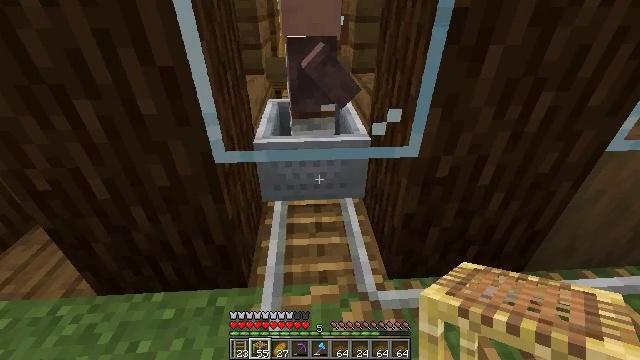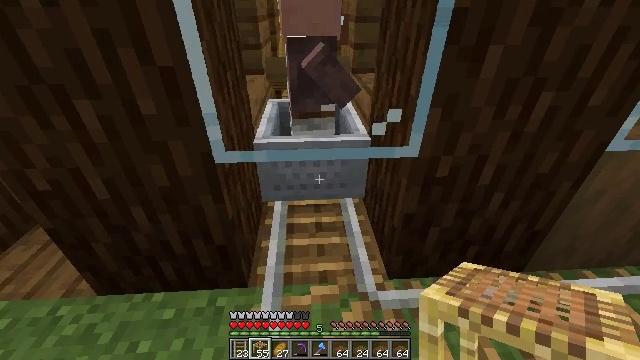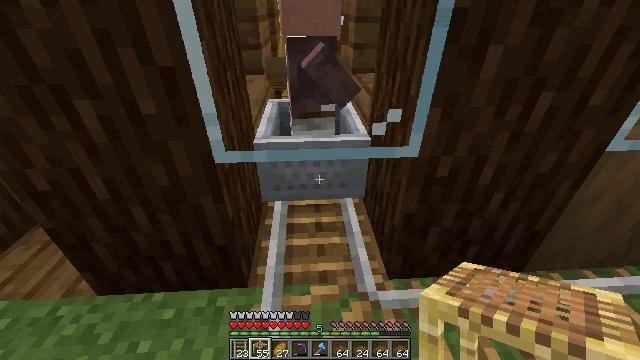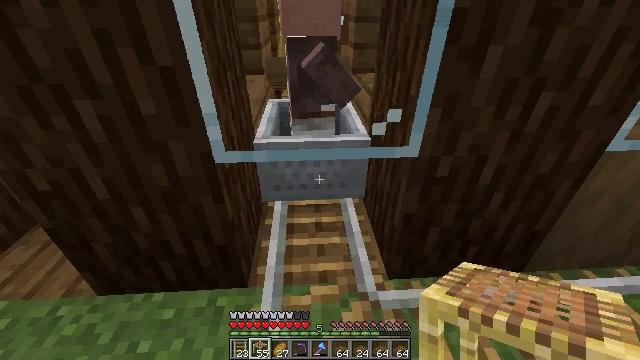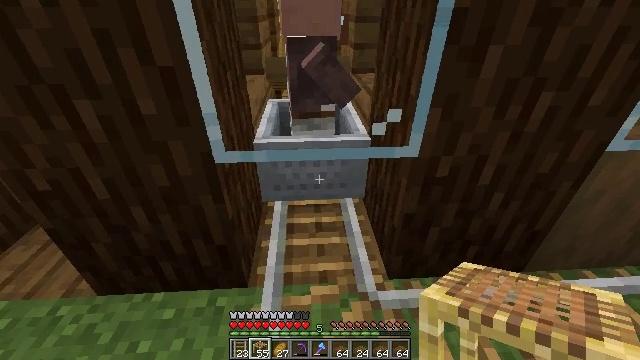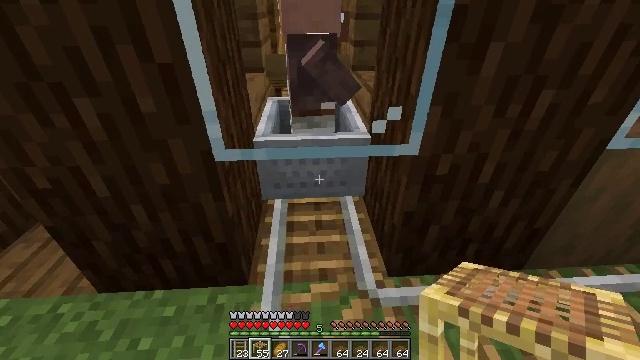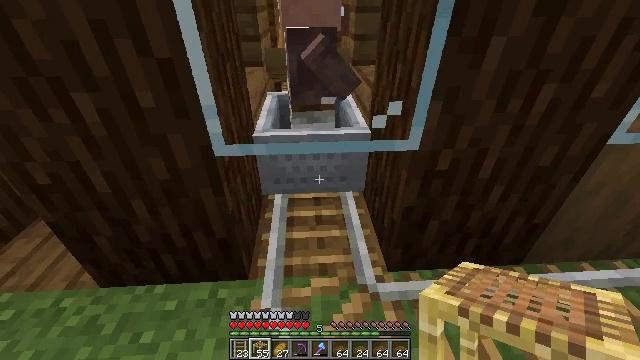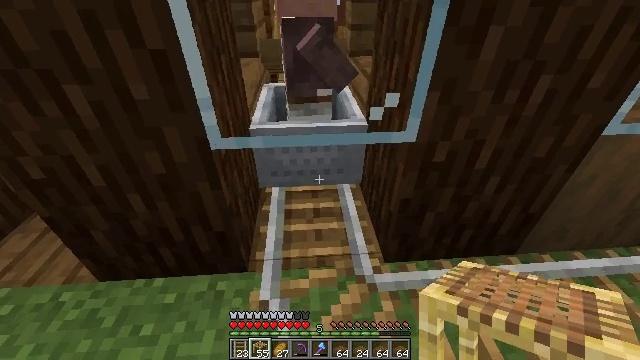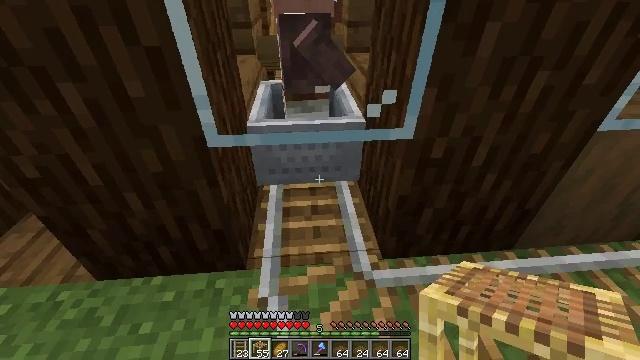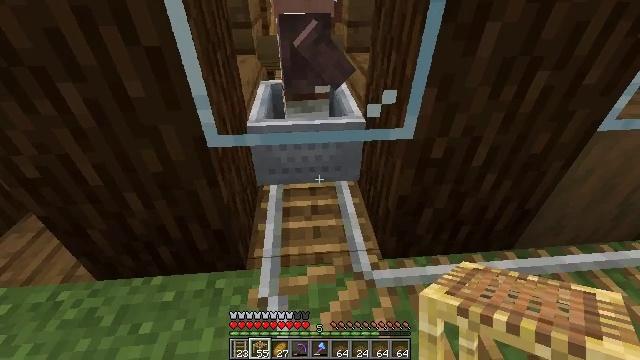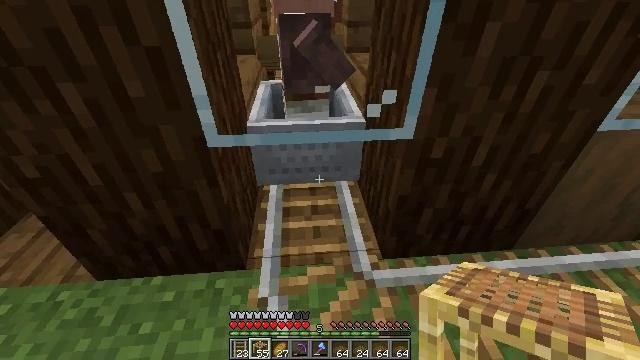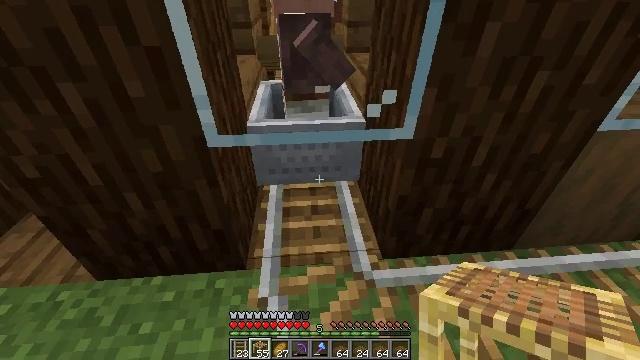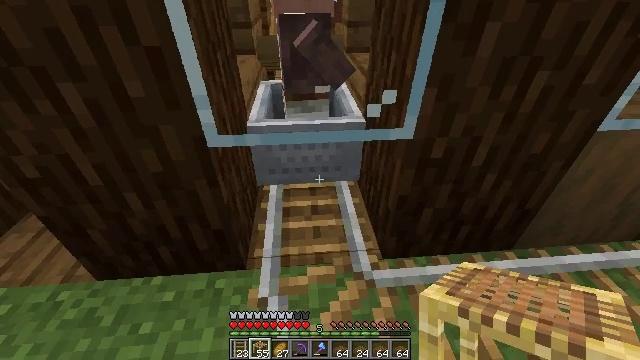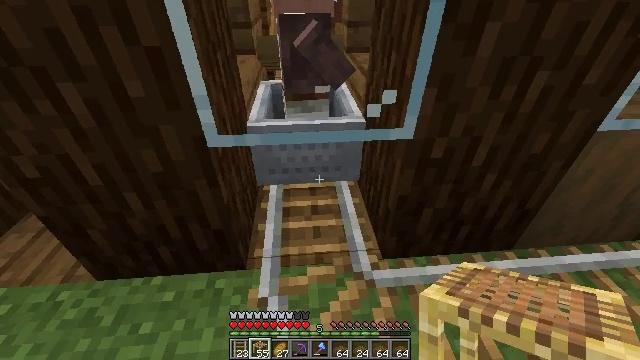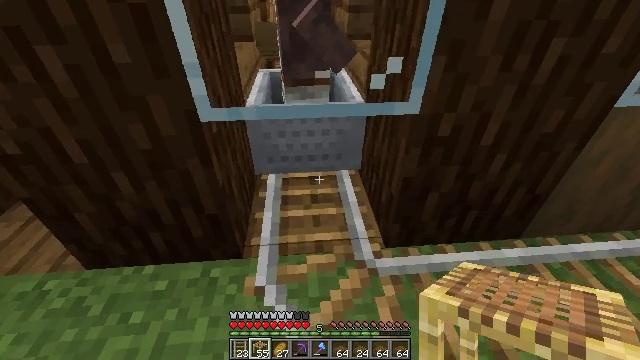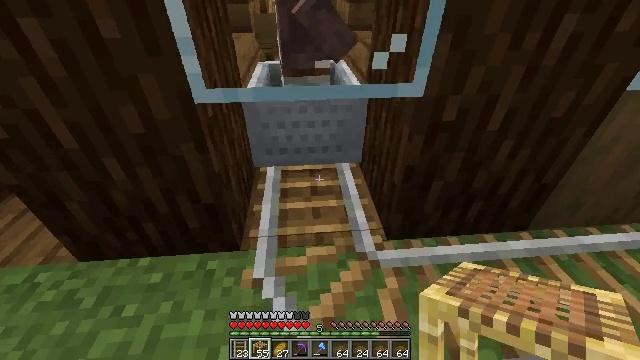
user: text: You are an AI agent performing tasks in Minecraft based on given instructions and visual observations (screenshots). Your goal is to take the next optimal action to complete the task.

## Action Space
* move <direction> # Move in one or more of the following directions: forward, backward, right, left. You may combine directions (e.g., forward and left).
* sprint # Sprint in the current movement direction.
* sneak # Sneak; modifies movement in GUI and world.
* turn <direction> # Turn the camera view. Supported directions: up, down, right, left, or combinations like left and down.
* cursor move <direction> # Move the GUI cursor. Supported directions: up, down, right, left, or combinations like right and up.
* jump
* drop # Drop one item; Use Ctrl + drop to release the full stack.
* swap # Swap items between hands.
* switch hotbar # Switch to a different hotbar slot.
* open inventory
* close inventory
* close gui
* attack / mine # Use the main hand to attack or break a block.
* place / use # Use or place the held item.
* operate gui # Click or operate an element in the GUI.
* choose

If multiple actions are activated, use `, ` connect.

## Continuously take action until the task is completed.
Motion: motion action
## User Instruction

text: Break the rail off the ground.
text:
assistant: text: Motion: no_op
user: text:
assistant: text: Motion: no_op
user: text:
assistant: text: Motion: no_op
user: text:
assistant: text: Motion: no_op
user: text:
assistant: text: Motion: no_op
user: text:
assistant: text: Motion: turn down
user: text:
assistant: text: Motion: turn down
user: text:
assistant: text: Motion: no_op
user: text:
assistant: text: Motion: no_op
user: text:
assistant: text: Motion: no_op
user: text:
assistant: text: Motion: no_op
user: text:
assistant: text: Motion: no_op
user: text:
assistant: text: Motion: sneak
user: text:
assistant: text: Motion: sneak
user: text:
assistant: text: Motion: sneak
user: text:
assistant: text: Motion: sneak
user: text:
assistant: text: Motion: sneak
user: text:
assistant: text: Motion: sneak, turn down
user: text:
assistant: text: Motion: sneak
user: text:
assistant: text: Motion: sneak
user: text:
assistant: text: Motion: sneak
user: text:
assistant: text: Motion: sneak
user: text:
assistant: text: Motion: sneak
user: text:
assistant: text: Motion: sneak
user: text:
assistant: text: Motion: sneak
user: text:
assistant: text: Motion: sneak
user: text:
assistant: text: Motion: sneak
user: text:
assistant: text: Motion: sneak
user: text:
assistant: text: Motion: sneak
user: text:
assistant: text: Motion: sneak